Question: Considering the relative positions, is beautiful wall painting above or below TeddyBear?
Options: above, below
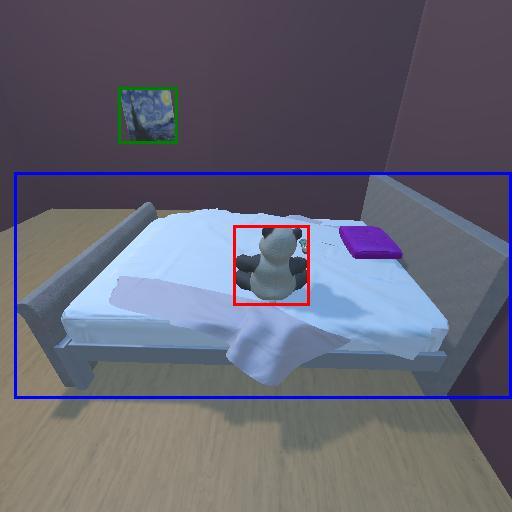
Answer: above